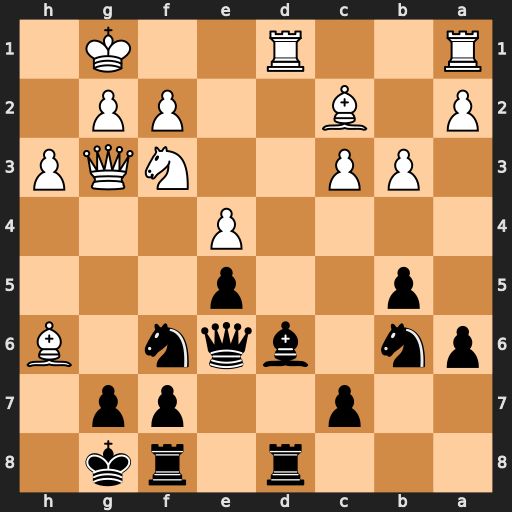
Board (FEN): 3r1rk1/2p2pp1/pn1bqn1B/1p2p3/4P3/1PP2NQP/P1B2PP1/R2R2K1
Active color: b
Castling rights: -
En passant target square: -
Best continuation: Nh5 Qh4 Qxh6